Question: I want to create a grid view with one column containing empty textboxes where the user can input a number (quantity), some regular columns and a column dedicated to images.
I have the following code in C#:
'''
Label_Error.Visible = false;
DataTable dt = new DataTable();
dt.Columns.Add("Quantity", typeof(TextBox));
dt.Columns.Add("Book ID", typeof(int));
dt.Columns.Add("Name", typeof(string));
dt.Columns.Add("Author", typeof(string));
dt.Columns.Add("Description", typeof(string));
dt.Columns.Add("Price", typeof(float));
dt.Columns.Add("Currency", typeof(string));
dt.Columns.Add("Image", typeof(string));
DataRow row1 = dt.NewRow();
row1["Quantity"] = new TextBox();
row1["Book ID"] = 1;
row1["Name"] = "Moby Dick";
row1["Author"] = "Herman Melville";
row1["Description"] = "Adventure Book";
row1["Price"] = 10;
row1["Currency"] = "EUR";
row1["Image"] = ResolveUrl("~/Images/Logo.png");
dt.Rows.Add(row1);
GridView_Products.DataSource = dt;
GridView_Products.DataBind();
'''
This is what I am getting at the output:

As you can see, the quantity column of empty textboxes is not being shown and the image is not being shown neither. How can I solve these two problems please?
This is the code in the .aspx page:
'''
<asp:GridView ID="GridView_Products" runat="server" BackColor="White"
BorderColor="#CCCCCC" BorderStyle="None" BorderWidth="1px" CellPadding="3"
HorizontalAlign="Center">
<FooterStyle BackColor="White" ForeColor="#000066" />
<HeaderStyle BackColor="#006699" Font-Bold="True" ForeColor="White"
HorizontalAlign="Center" />
<PagerStyle BackColor="White" ForeColor="#000066" HorizontalAlign="Left" />
<RowStyle ForeColor="#000066" HorizontalAlign="Center" />
<SelectedRowStyle BackColor="#669999" Font-Bold="True" ForeColor="White" />
<SortedAscendingCellStyle BackColor="#F1F1F1" />
<SortedAscendingHeaderStyle BackColor="#007DBB" />
<SortedDescendingCellStyle BackColor="#CAC9C9" />
<SortedDescendingHeaderStyle BackColor="#00547E" />
</asp:GridView>
'''
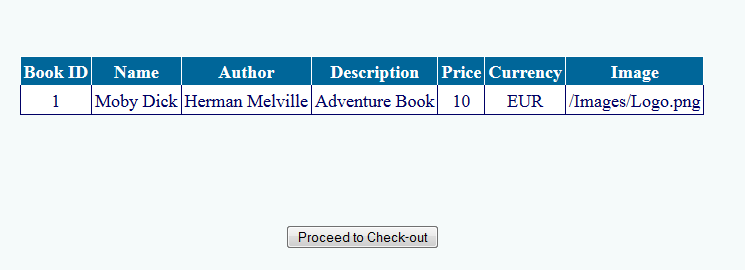
Answer: You need to create column by yourself instead of auto generating them.
Here is an example -

'''
<asp:GridView ID="GridView_Products" runat="server" BackColor="White"
BorderColor="#CCCCCC" BorderStyle="None" BorderWidth="1px" CellPadding="3"
HorizontalAlign="Center" AutoGenerateColumns="False">
<FooterStyle BackColor="White" ForeColor="#000066" />
<HeaderStyle BackColor="#006699" Font-Bold="True" ForeColor="White"
HorizontalAlign="Center" />
<PagerStyle BackColor="White" ForeColor="#000066" HorizontalAlign="Left" />
<RowStyle ForeColor="#000066" HorizontalAlign="Center" />
<SelectedRowStyle BackColor="#669999" Font-Bold="True" ForeColor="White" />
<SortedAscendingCellStyle BackColor="#F1F1F1" />
<SortedAscendingHeaderStyle BackColor="#007DBB" />
<SortedDescendingCellStyle BackColor="#CAC9C9" />
<SortedDescendingHeaderStyle BackColor="#00547E" />
<Columns>
<asp:BoundField DataField="Book ID" HeaderText="Book ID" />
<asp:BoundField DataField="Name" HeaderText="Name" />
<asp:BoundField DataField="Author" HeaderText="Author" />
<asp:BoundField DataField="Description" HeaderText="Description" />
<asp:BoundField DataField="Price" HeaderText="Price" />
<asp:BoundField DataField="Currency" HeaderText="Currency" />
<asp:TemplateField HeaderText="Quantity">
<ItemTemplate>
<asp:TextBox ID="QantityTextBox" runat="server" Text='<%# Eval("Quantity") %>' />
</ItemTemplate>
</asp:TemplateField>
<asp:TemplateField HeaderText="Image">
<ItemTemplate>
<asp:Image ID="Image1" runat="server" ImageUrl='<%# Eval("Image") %>' />
</ItemTemplate>
</asp:TemplateField>
</Columns>
</asp:GridView>
DataTable dt = new DataTable();
dt.Columns.Add("Quantity", typeof(int)); // Make sure this is integer
dt.Columns.Add("Book ID", typeof(int));
dt.Columns.Add("Name", typeof(string));
dt.Columns.Add("Author", typeof(string));
dt.Columns.Add("Description", typeof(string));
dt.Columns.Add("Price", typeof(float));
dt.Columns.Add("Currency", typeof(string));
dt.Columns.Add("Image", typeof(string));
DataRow row1 = dt.NewRow();
row1["Quantity"] = 1;
row1["Book ID"] = 1;
row1["Name"] = "Moby Dick";
row1["Author"] = "Herman Melville";
row1["Description"] = "Adventure Book";
row1["Price"] = 10;
row1["Currency"] = "EUR";
row1["Image"] = "~/Images/Logo.png";
dt.Rows.Add(row1);
GridView_Products.DataSource = dt;
GridView_Products.DataBind();
'''
<URL>